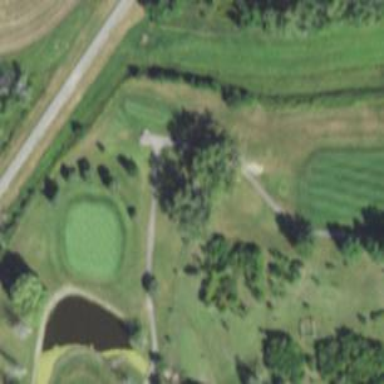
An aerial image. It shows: Path used for both walking and golf.